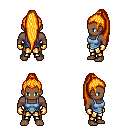
a pixel art fantasy rpg character, male body template, human, dark skin, blue vest, gold greaves, light blonde extra-long topknot hairstyle, gold gloves, four views (front, back, left, right), 2x2 character sprite sheet, small pixel art, hard edges, no anti-aliasing